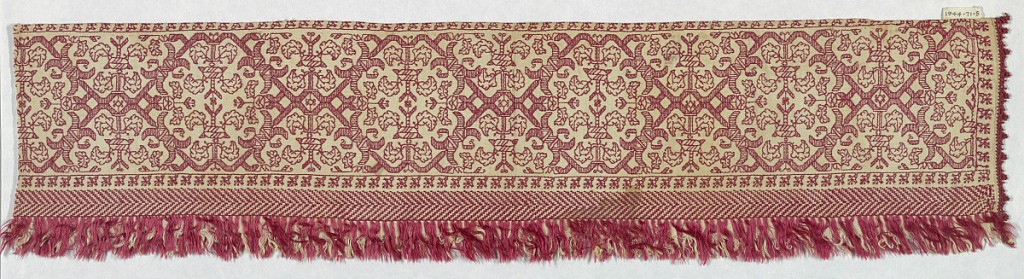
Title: Band
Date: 16th century
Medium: silk on linen Technique: counted stitch, double running and running (darning) stitch embroidery on plain weave; long end of a wrapping stitch used for fringe
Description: Band with a red embroidered design of angular lines forming hexagons and conventionalized leaves. Border, fringe and edging in red silk.